Aerial crown-view tile of a tropical tree (Barro Colorado Island, Panama), acquired 20250217:
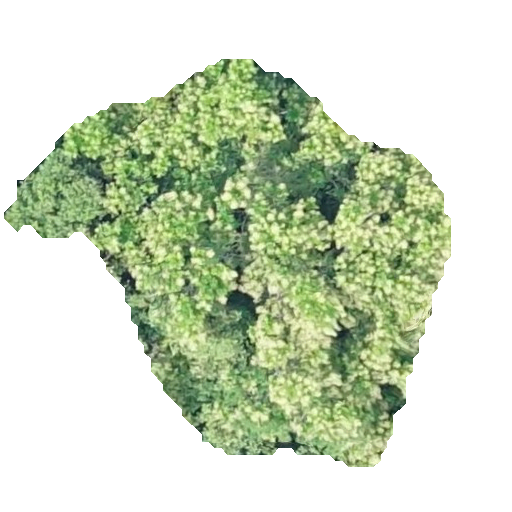
Species: Anacardium excelsum
GBIF accepted scientific name: Anacardium excelsum
Crown area: 163.114 m²